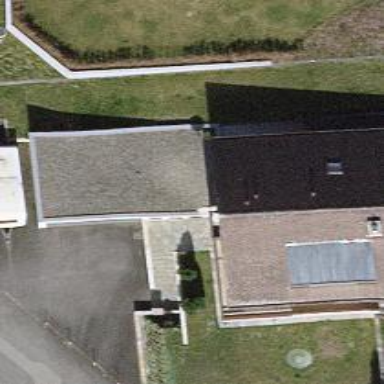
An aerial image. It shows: Garage building.